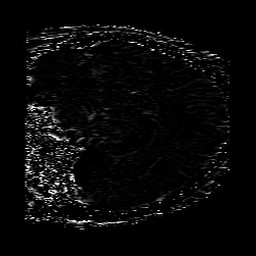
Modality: SWI
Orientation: sagittal
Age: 35
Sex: male
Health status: ill
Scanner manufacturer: philips
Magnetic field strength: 3 T
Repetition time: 0.031 s